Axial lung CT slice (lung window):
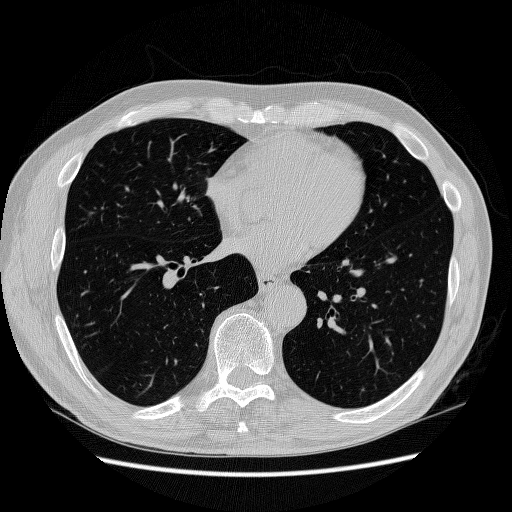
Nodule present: no